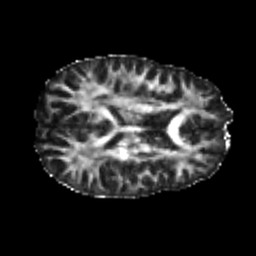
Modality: FA
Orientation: axial
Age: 23
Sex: male
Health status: healthy
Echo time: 0.074 s